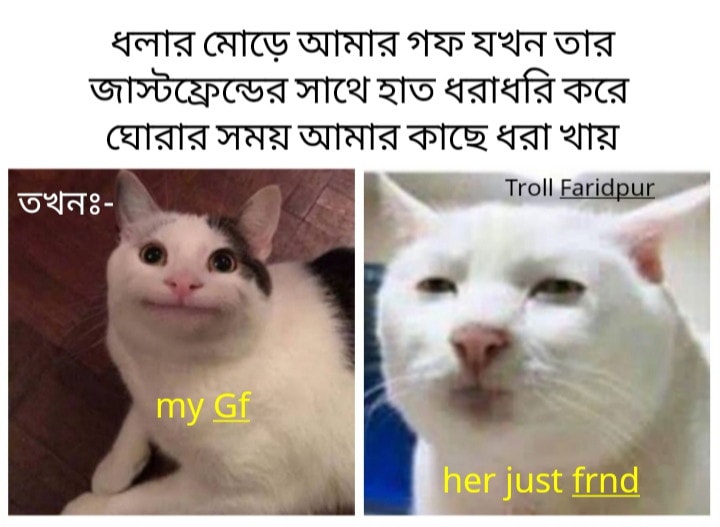
Caption: ধলার মোড়ে আমার গফ যখন তার জাস্টফ্রেন্ডের সাথে হাত ধরাধরি করে ঘোরার সময় আমার কাছে ধরা খায়     তখন -    my Gf    her just frnd
Label: non-hate